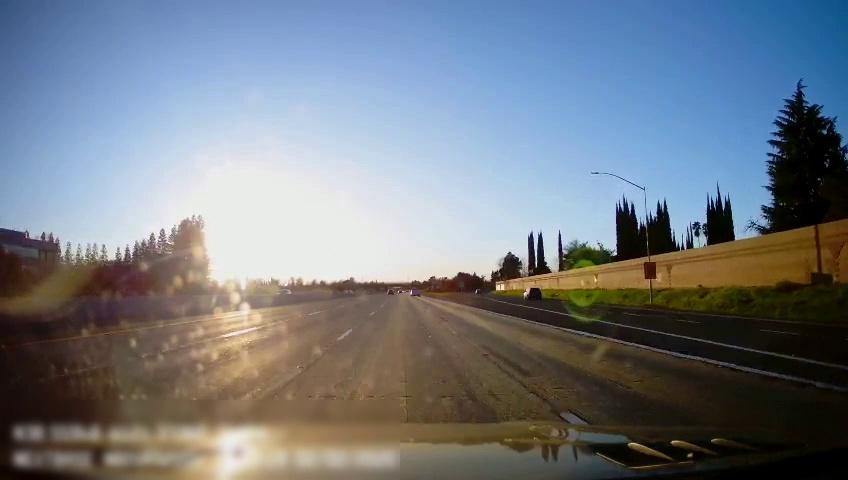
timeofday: Day
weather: Sunny
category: Drivable Space
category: Vehicles | SUV
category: Vehicles | Truck
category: Vehicles | SUV
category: Vehicles | Car
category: Lanes | Alternate Lane
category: Lanes | Alternate Lane
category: Lanes | Current Lane
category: Lanes | Current Lane
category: Lanes | Alternate Lane
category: Lanes | Alternate Lane
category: Lanes | Alternate Lane
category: Lanes | Alternate Lane